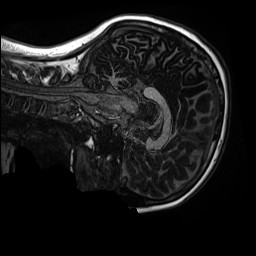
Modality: MP2RAGE
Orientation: sagittal
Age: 11
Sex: female
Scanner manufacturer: siemens
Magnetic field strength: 3 T
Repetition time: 4 s
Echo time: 0.00303 s